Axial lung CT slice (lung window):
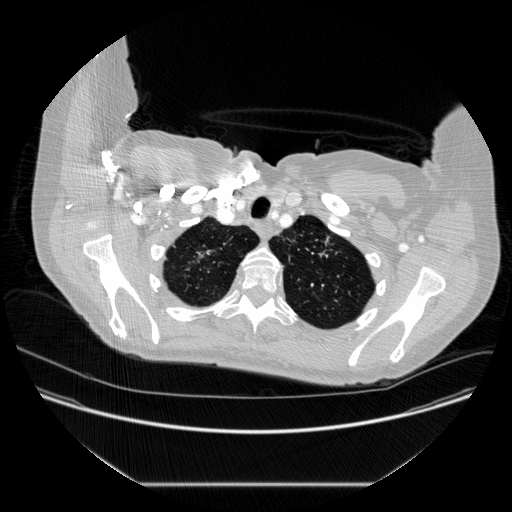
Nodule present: no